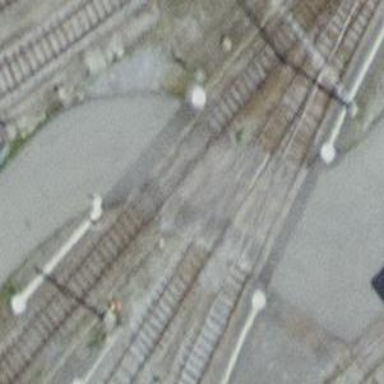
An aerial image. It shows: Railway level crossing.